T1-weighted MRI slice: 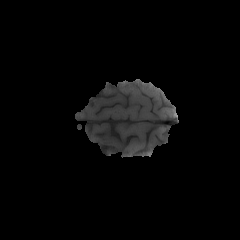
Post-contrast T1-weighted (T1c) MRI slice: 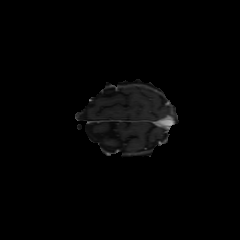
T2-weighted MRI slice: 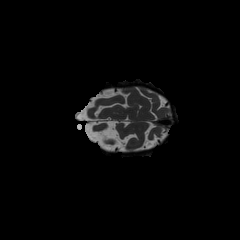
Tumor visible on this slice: no